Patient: sex F, age 57
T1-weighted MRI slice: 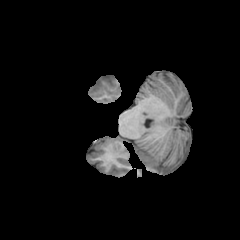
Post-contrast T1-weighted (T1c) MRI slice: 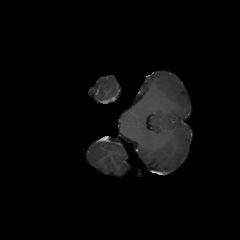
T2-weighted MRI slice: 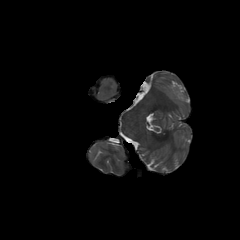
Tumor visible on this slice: no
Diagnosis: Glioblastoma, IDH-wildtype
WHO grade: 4